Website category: auto
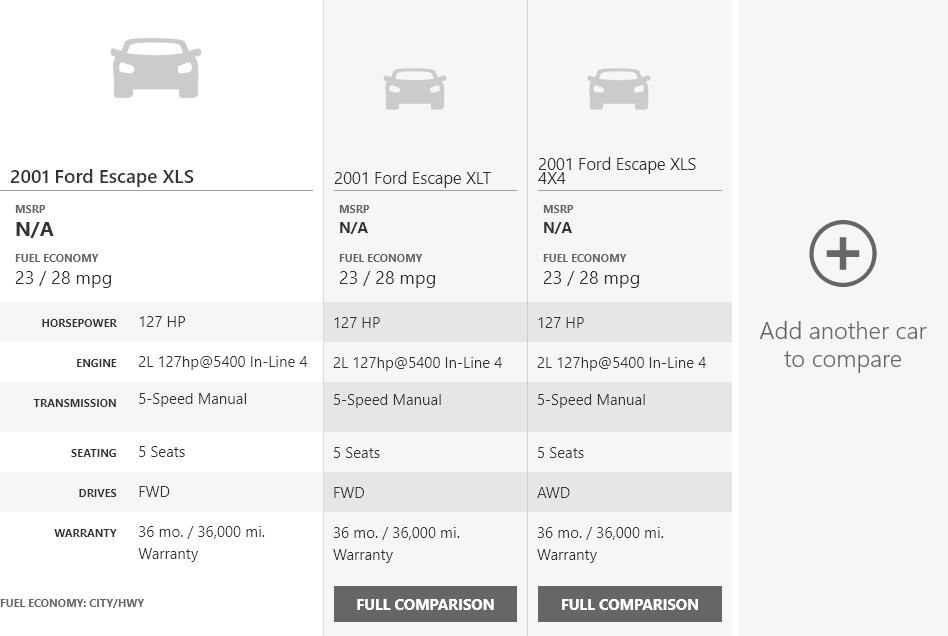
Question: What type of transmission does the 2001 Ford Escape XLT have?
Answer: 5-Speed Manual

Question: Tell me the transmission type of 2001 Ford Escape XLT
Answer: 5-Speed Manual

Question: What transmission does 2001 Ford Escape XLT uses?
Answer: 5-Speed Manual

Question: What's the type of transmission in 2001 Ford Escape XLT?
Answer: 5-Speed Manual

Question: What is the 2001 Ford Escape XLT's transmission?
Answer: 5-Speed Manual

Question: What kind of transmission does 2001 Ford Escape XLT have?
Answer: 5-Speed Manual

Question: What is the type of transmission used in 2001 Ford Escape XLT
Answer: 5-Speed Manual

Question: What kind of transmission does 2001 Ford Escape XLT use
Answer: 5-Speed Manual

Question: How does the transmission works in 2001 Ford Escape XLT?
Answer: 5-Speed Manual

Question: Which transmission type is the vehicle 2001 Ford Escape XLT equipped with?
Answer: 5-Speed Manual

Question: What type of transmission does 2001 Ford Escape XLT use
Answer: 5-Speed Manual

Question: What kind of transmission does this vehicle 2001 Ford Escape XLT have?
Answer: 5-Speed Manual

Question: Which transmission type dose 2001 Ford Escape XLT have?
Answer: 5-Speed Manual

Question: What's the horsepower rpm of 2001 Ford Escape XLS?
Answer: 127 HP

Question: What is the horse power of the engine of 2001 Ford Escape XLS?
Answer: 127 HP

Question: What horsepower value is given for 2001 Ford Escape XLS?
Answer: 127 HP

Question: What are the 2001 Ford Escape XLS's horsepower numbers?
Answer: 127 HP

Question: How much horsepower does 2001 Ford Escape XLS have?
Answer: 127 HP

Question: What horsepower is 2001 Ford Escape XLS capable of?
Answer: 127 HP

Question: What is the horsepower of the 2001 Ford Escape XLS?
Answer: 127 HP

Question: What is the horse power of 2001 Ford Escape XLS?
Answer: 127 HP

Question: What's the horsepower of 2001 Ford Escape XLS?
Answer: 127 HP

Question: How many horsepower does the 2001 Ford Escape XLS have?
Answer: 127 HP

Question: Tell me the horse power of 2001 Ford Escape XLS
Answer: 127 HP

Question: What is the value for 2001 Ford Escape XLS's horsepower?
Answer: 127 HP

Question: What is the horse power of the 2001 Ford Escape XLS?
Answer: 127 HP

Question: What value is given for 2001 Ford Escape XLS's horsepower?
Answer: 127 HP

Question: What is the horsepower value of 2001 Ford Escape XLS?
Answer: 127 HP

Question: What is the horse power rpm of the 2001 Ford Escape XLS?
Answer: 127 HP

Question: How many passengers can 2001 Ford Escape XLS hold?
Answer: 5 Seats

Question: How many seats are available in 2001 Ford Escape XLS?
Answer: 5 Seats

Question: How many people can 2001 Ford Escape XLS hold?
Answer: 5 Seats

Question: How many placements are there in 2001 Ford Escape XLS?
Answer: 5 Seats

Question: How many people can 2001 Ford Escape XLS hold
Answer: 5 Seats

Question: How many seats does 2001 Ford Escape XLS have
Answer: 5 Seats

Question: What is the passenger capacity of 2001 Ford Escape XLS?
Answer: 5 Seats

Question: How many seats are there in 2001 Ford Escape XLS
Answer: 5 Seats

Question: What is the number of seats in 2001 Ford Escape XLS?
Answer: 5 Seats

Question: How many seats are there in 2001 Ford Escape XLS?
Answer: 5 Seats

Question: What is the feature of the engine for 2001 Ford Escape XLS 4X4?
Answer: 2L 127hp@5400 In-Line 4

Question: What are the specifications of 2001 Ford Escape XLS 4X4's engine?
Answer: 2L 127hp@5400 In-Line 4

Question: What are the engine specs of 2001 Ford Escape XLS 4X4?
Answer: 2L 127hp@5400 In-Line 4

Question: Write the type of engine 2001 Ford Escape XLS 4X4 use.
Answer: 2L 127hp@5400 In-Line 4

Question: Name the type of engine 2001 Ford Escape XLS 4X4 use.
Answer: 2L 127hp@5400 In-Line 4

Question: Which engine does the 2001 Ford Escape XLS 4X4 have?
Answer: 2L 127hp@5400 In-Line 4

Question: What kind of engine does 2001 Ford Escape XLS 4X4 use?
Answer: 2L 127hp@5400 In-Line 4

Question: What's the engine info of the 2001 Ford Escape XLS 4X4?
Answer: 2L 127hp@5400 In-Line 4

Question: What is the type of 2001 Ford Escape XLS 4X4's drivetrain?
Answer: AWD

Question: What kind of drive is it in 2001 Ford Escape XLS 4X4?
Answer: AWD

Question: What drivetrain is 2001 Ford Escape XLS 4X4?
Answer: AWD

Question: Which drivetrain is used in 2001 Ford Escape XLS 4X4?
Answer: AWD

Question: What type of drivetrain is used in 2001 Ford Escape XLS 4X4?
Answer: AWD

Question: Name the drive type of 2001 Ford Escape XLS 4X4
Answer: AWD

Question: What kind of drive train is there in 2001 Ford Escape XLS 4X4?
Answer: AWD

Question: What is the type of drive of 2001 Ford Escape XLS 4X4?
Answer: AWD

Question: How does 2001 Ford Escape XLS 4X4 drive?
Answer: AWD

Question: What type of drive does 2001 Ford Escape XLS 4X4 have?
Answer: AWD

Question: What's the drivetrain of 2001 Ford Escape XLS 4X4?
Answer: AWD

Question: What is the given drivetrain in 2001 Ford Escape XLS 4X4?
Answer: AWD

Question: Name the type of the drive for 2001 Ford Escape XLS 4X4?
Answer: AWD

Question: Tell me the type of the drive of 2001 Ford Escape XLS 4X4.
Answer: AWD

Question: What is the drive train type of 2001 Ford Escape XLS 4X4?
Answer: AWD

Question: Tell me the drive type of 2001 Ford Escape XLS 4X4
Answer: AWD

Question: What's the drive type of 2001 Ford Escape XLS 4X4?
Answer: AWD